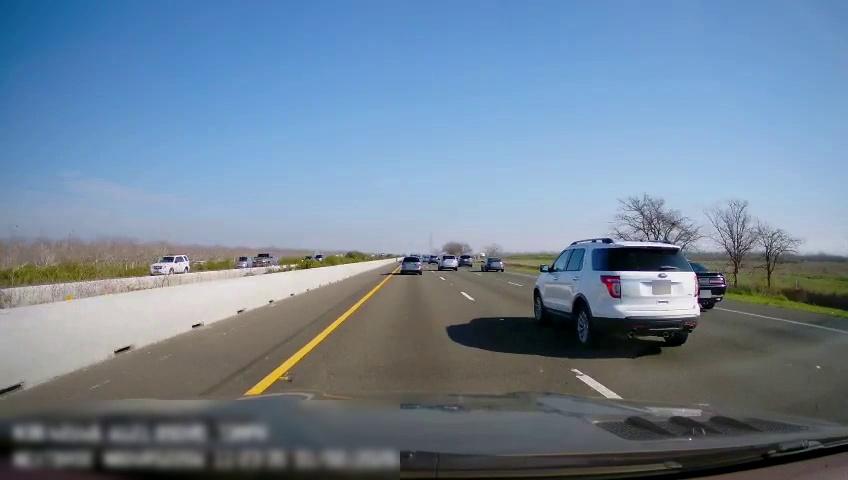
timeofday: Day
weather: Sunny
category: Drivable Space
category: Vehicles | Car
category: Vehicles | SUV
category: Vehicles | Car
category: Vehicles | Car
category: Vehicles | SUV
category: Vehicles | SUV
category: Vehicles | Truck
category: Vehicles | SUV
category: Vehicles | SUV
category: Vehicles | SUV
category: Lanes | Current Lane
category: Lanes | Current Lane
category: Lanes | Alternate Lane
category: Lanes | Alternate Lane